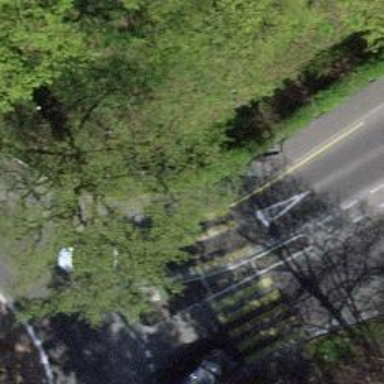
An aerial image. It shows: Zebra crossing on the road.